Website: apple
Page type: newsletter-management
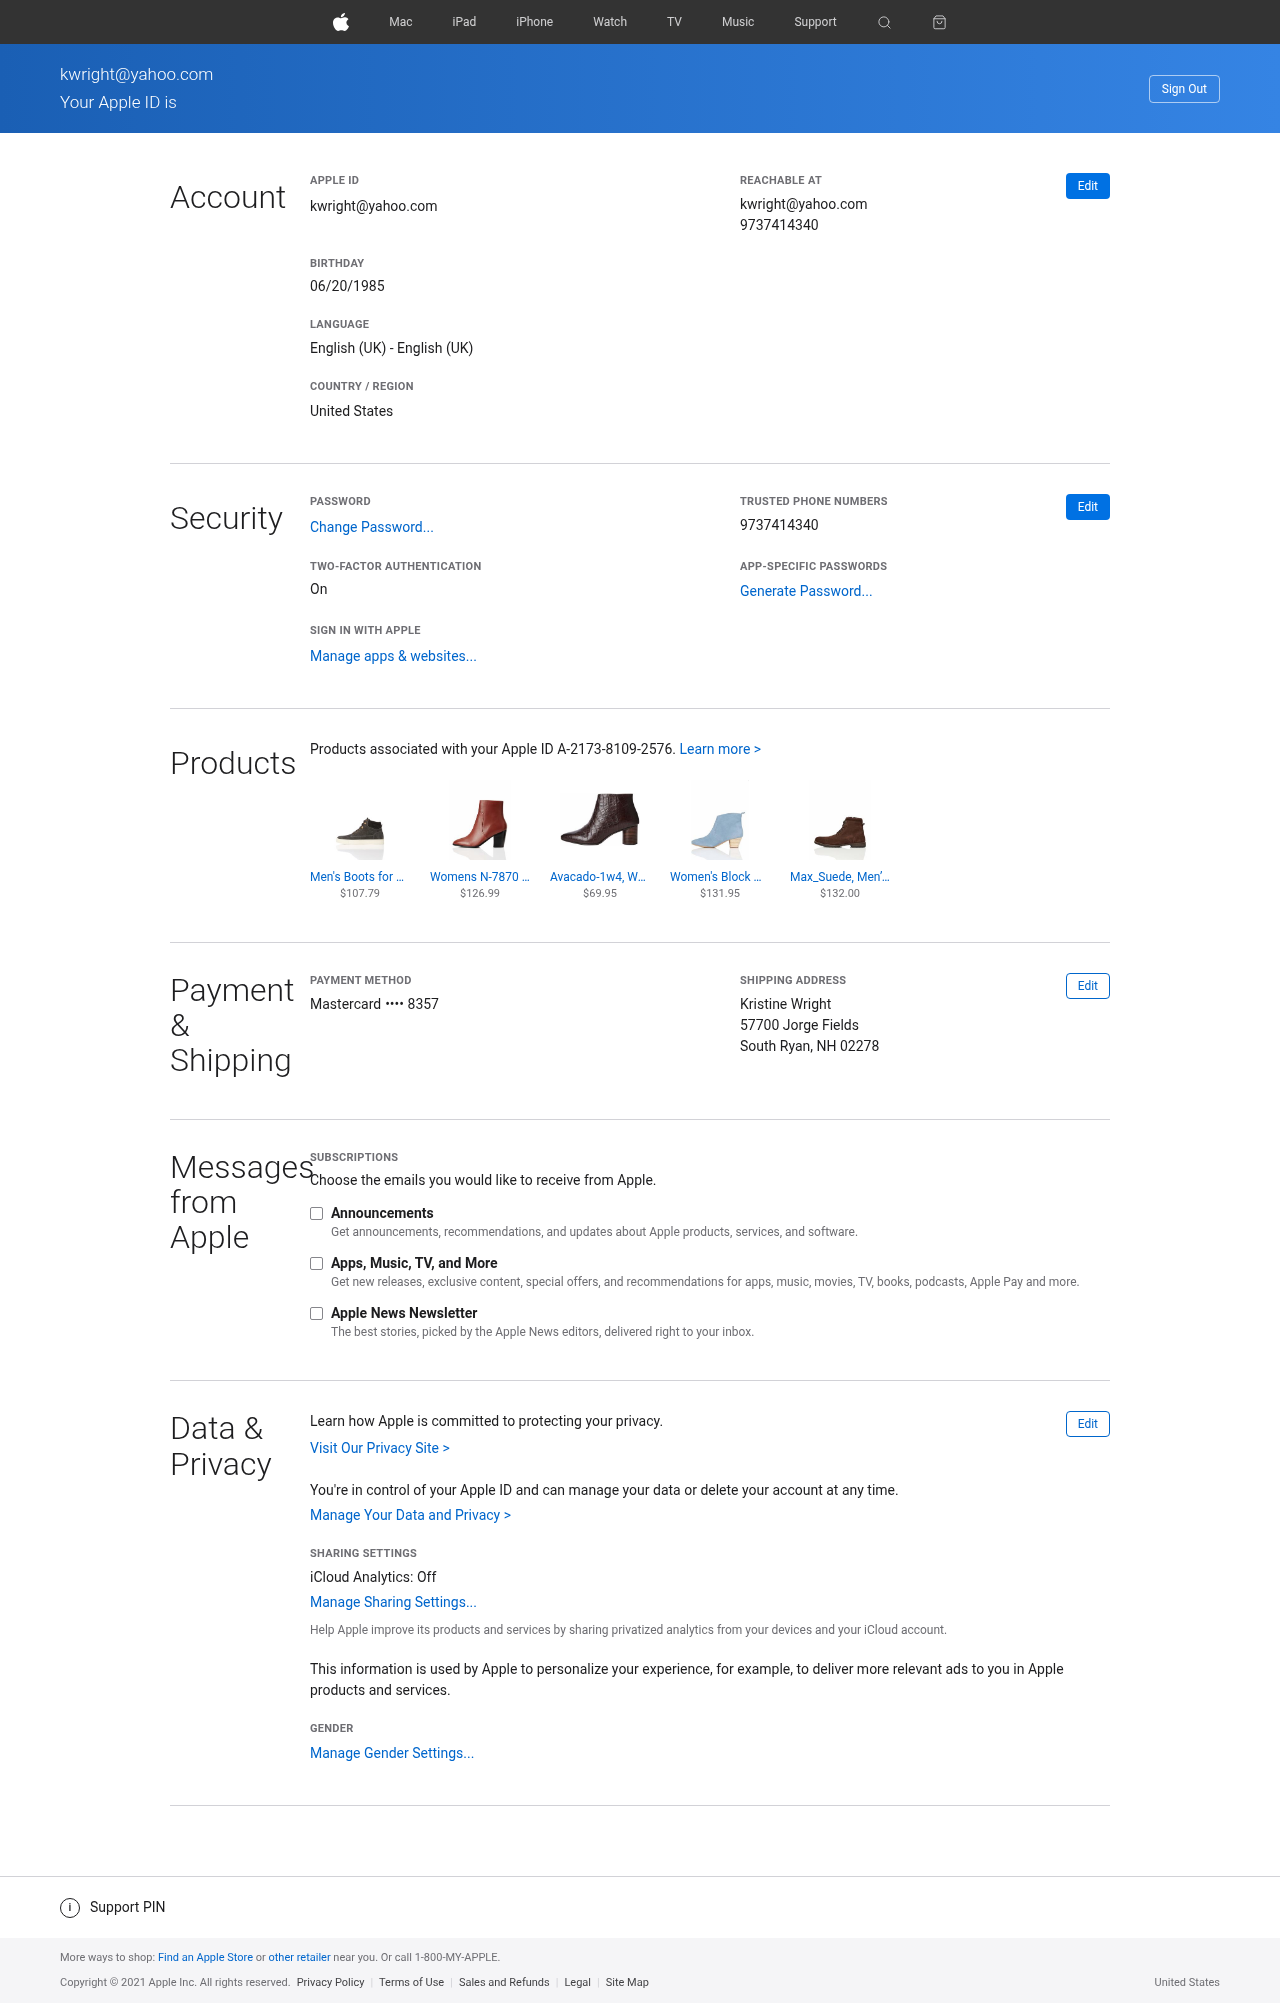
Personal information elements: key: PII_CARD_LAST4
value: •••• 8357
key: PII_CARD_TYPE
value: Mastercard
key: PII_CITY_STATE_ZIP
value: South Ryan, NH 02278
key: PII_COUNTRY
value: United States
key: PII_DOB
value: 06/20/1985
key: PII_EMAIL
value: kwright@yahoo.com
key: PII_FULLNAME
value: Kristine Wright
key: PII_PHONE
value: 9737414340
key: PII_STREET
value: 57700 Jorge Fields
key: PII_EMAIL2
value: kwright@yahoo.com
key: PII_EMAIL3
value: kwright@yahoo.com
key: PII_PHONE2
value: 9737414340
Product elements: key: PRODUCT1_NAME
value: Men's Boots for Hiking with Lace-Up Eyelets
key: PRODUCT1_PRICE
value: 107.79
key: PRODUCT2_NAME
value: Womens N-7870 Cowboy Boots
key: PRODUCT2_PRICE
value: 126.99
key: PRODUCT3_NAME
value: Avacado-1w4, Women’s Ankle Boots
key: PRODUCT3_PRICE
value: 69.95
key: PRODUCT4_NAME
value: Women's Block Heel Leather Ankle Boots Cowboy, Blau Faded Blue, 2
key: PRODUCT4_PRICE
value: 131.95
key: PRODUCT5_NAME
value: Max_Suede, Men’s Chukka Boots
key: PRODUCT5_PRICE
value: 132